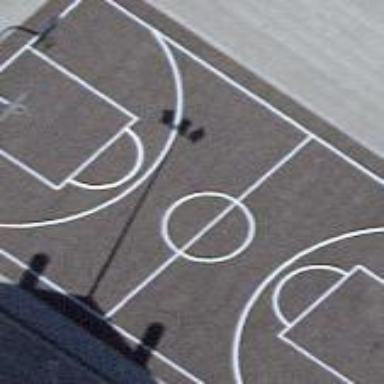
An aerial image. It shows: Basketball court on pitch.